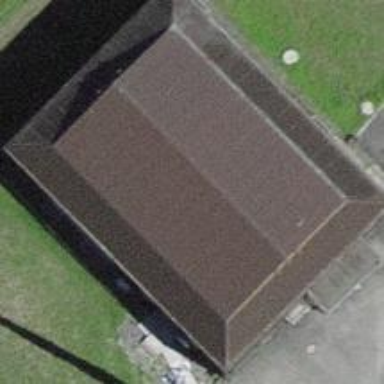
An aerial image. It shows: Service building.